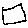
Label: square